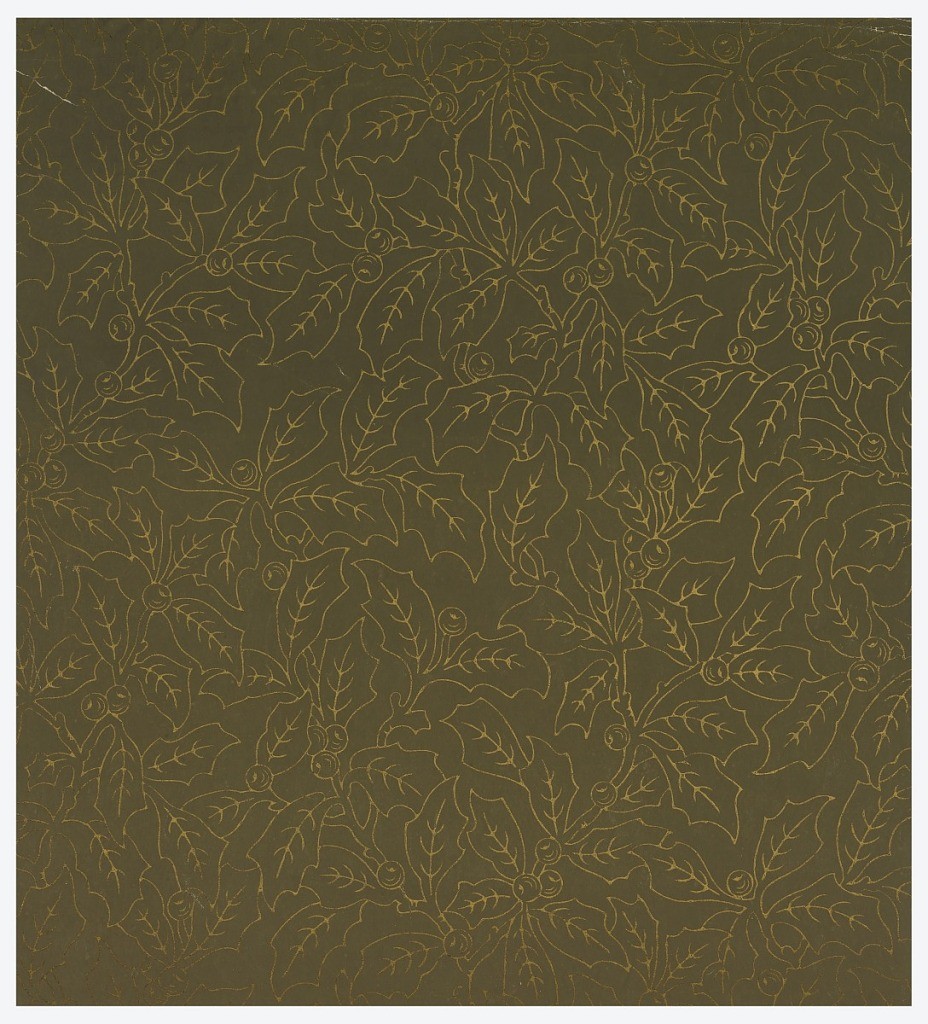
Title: Sidewall
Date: ca. 1880
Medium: Machine-printed paper
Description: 1970-26-4-ah: Dense all-over pattern of branches laden with nuts...;     1970-26-4-cdd: Aesthetic or Anglo-Japanesque pattern with overlap...